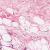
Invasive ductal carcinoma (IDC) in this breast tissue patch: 0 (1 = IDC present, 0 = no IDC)